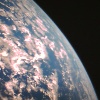
Label: cloud